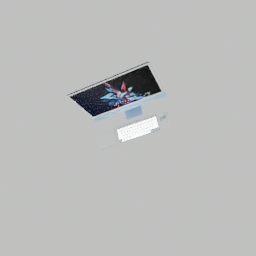
Label: electronics